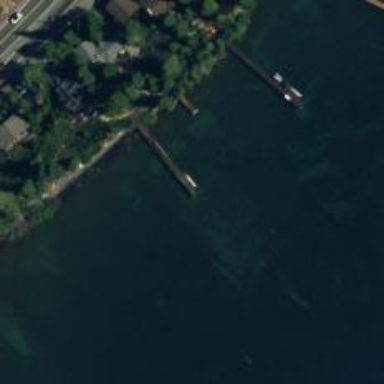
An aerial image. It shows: Man-made pier.